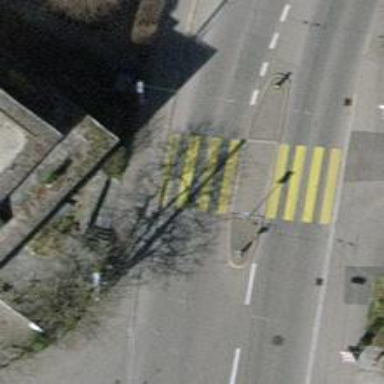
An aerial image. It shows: Kerb serving as barrier.